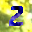
Label: 2